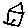
Label: house